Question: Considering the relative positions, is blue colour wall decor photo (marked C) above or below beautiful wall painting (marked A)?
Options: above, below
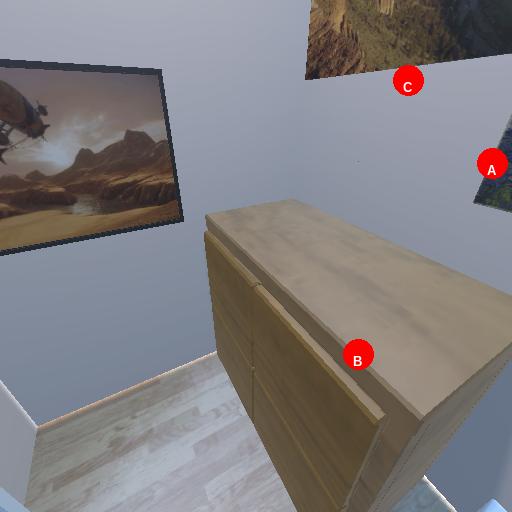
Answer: above